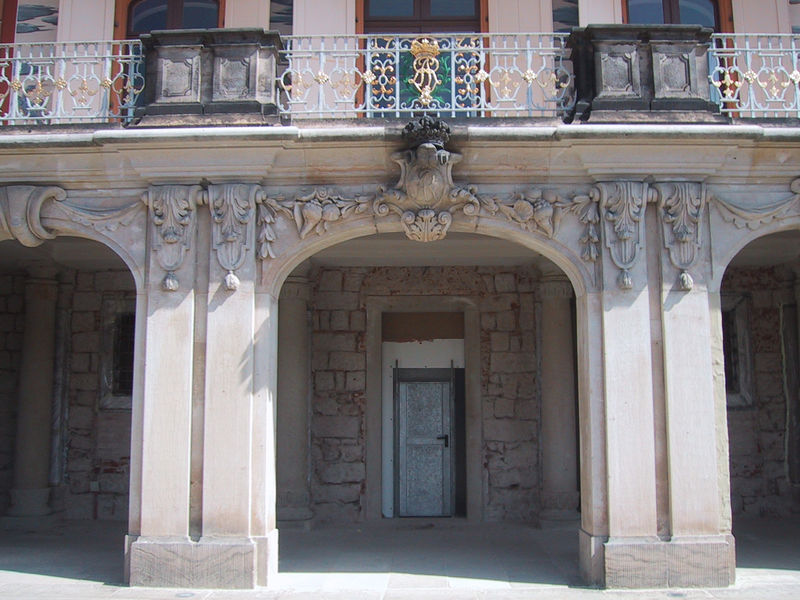
Titel: Pillnitz, Wasserpalais
Standort: Dresden, Pillnitz, Wasserpalais (EU - D - Sachsen)
Schlagwörter: blätter, schatten, weiß, blume, fenster, holz, licht, marmor, pfeiler, säule, tür, zeichen, gebäude, haus, zaun, ornament, wand, stein, steine, gitter, gold, blatt, girlande, krone, rosa, balkon, bogen, fassade, passage, mauer, empore, pilaster, könig, dekoration, kartusche, ornamente, verzierung, metall, geländer, foto, eingang, palazzo, mauerwerk, insignie, girlanden, verziert, portal, wappen, pforte, altan, säulengang, lisene, potsdam, fr, verszierung, kollonadengang